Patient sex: M
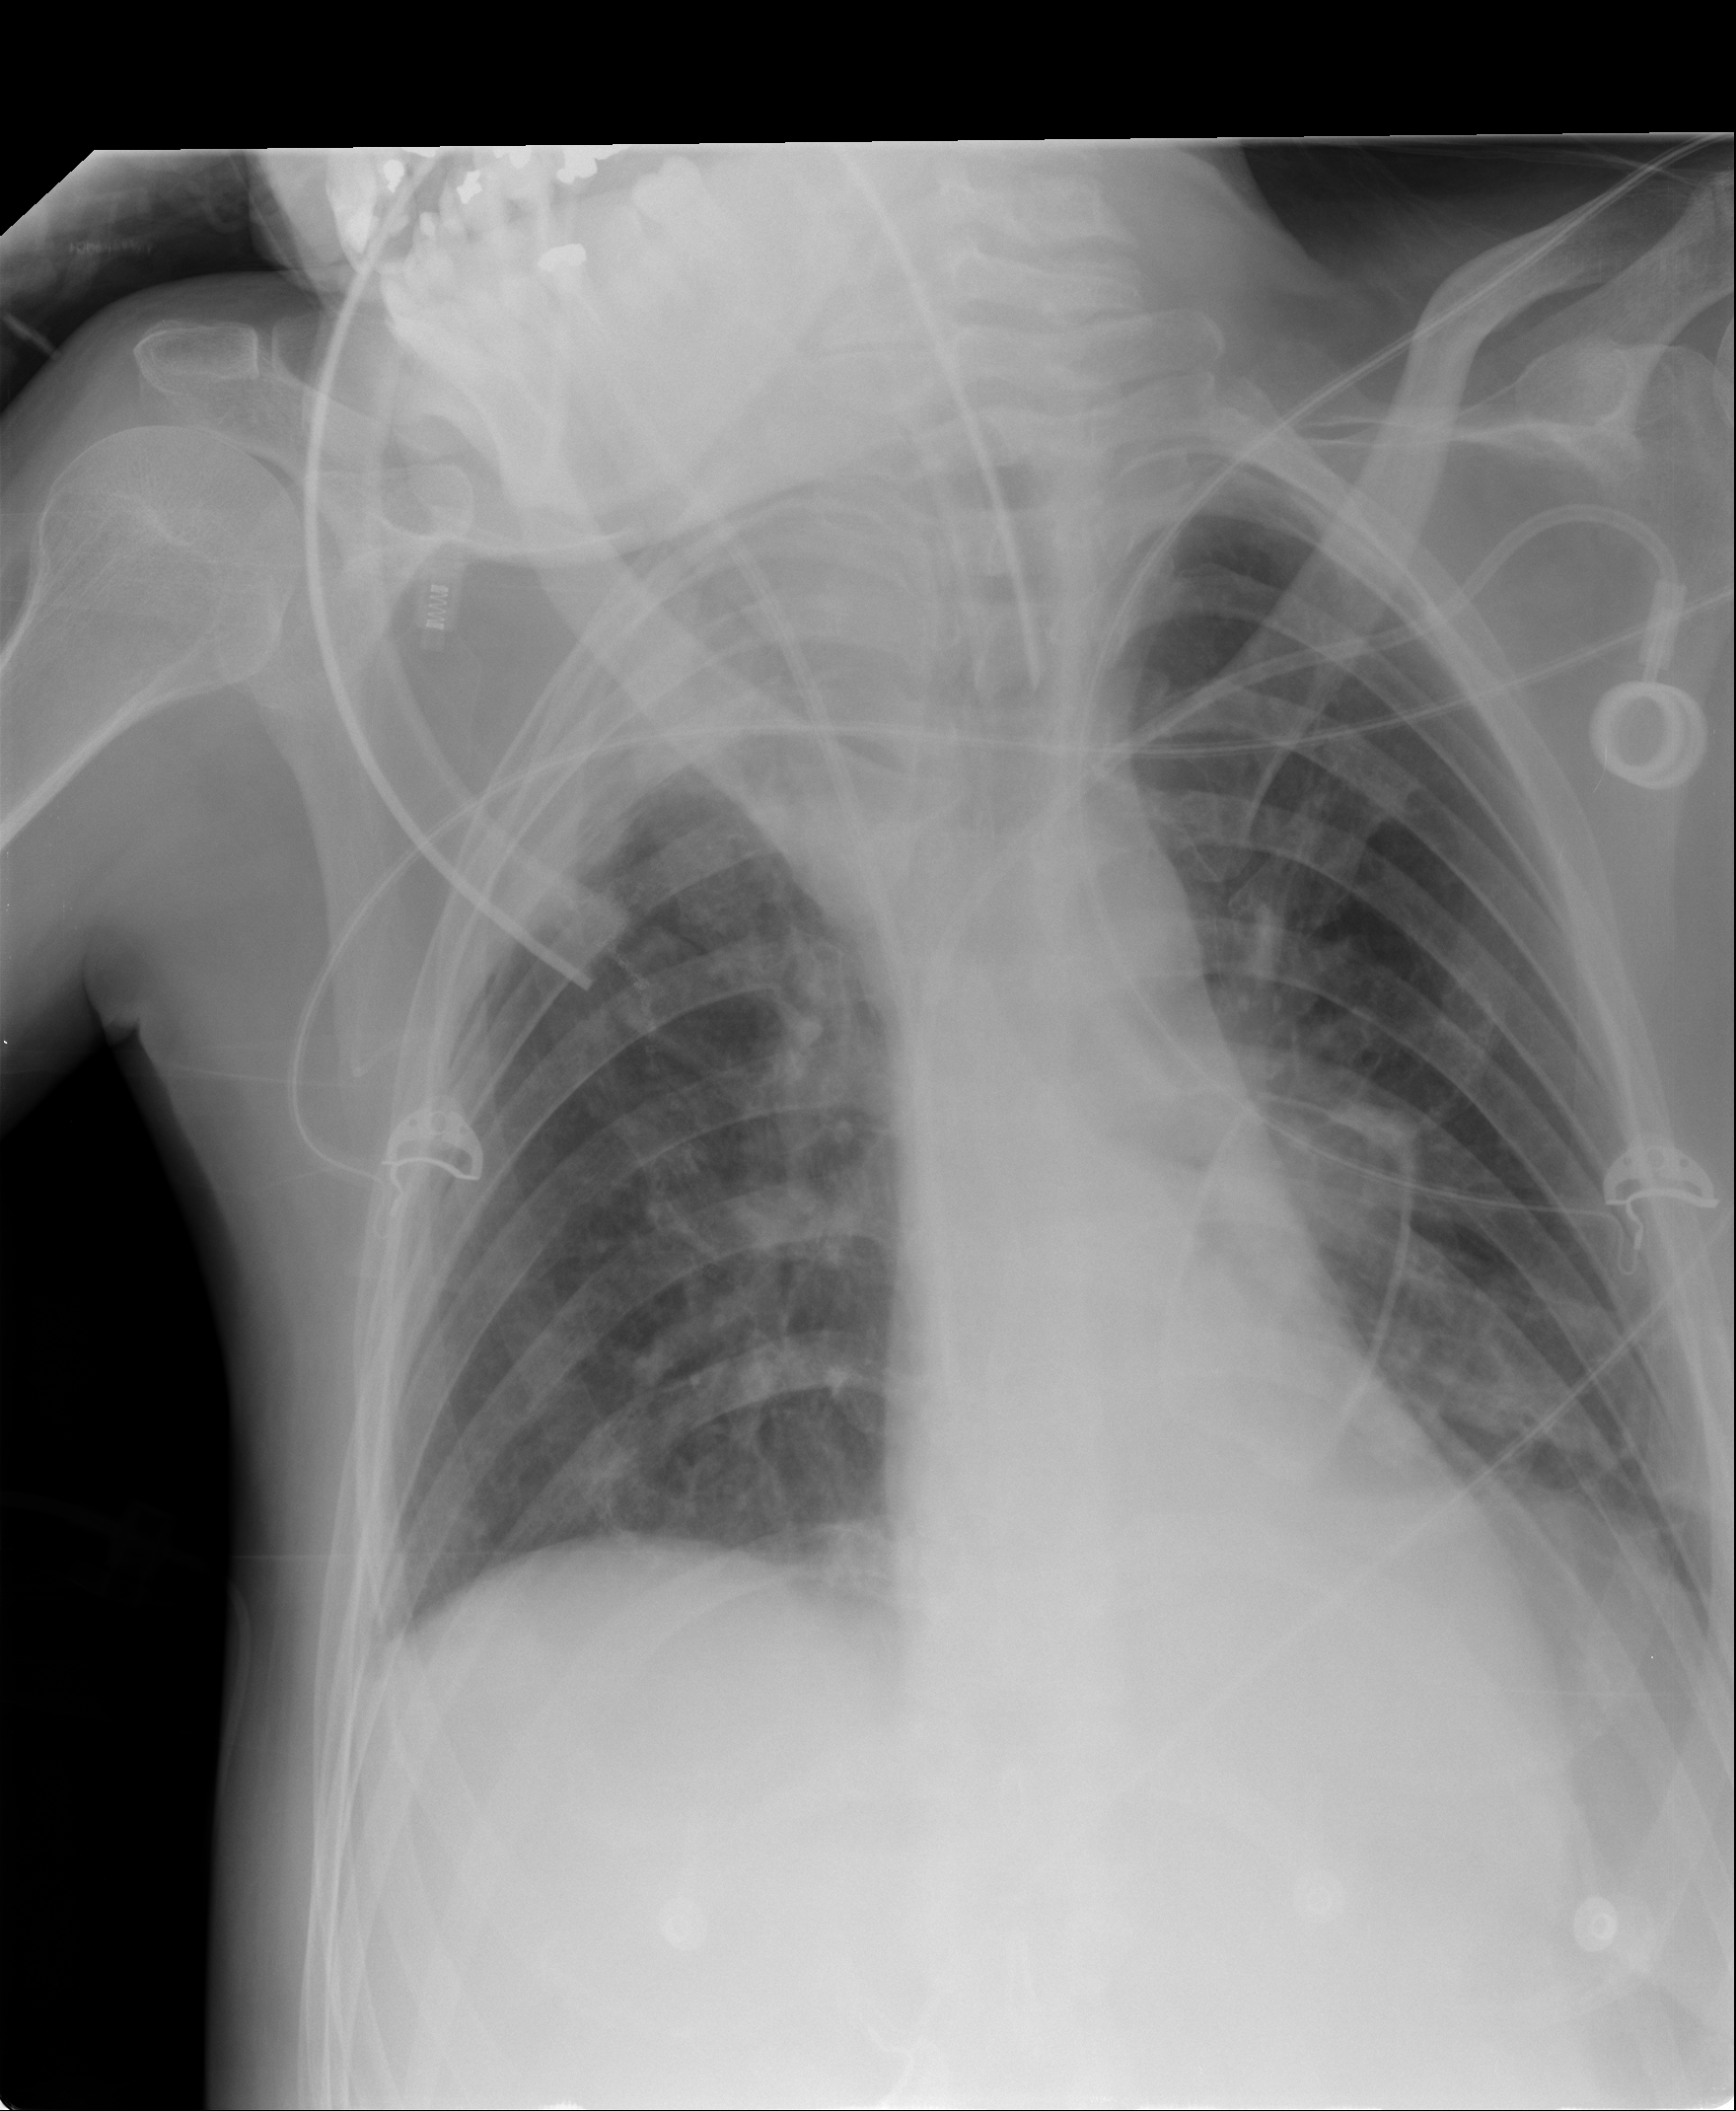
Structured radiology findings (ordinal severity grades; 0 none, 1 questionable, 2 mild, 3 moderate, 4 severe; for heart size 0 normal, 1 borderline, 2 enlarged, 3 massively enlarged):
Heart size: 0
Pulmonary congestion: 0
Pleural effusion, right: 0
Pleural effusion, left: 0
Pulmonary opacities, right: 0
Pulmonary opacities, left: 0
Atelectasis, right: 2
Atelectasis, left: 1